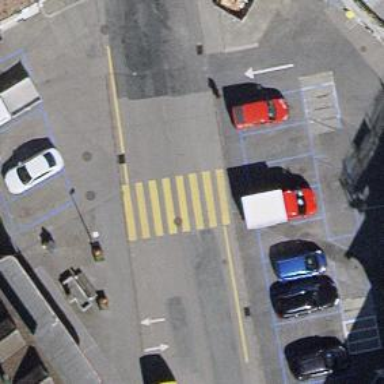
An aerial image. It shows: Uncontrolled crossing on the road.